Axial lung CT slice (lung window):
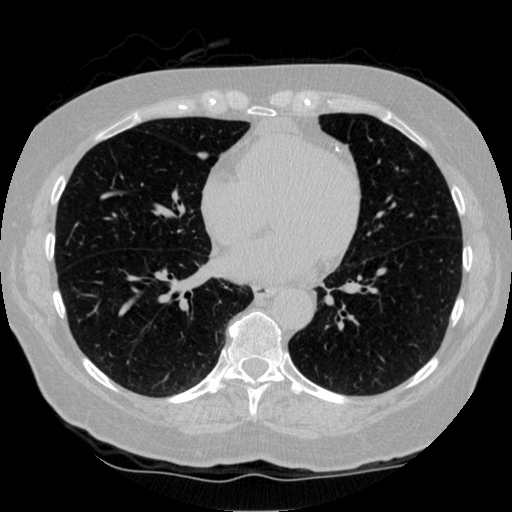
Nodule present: yes
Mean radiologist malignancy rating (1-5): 3